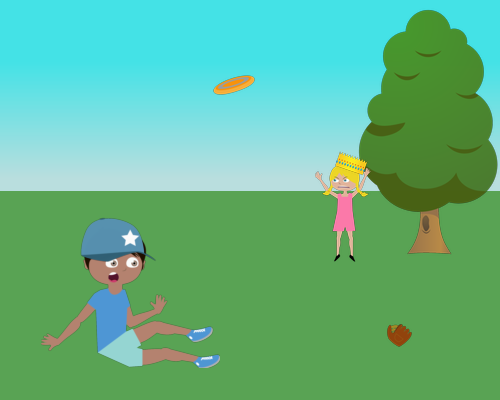
a small bushy tree to the right and a small girl in front angry jumping pose wearing a king hat and below the girl is a glove and in the middle is a boy sited facing right with star cape on surprised and above the boy in the middle of sky is a medium frisbee